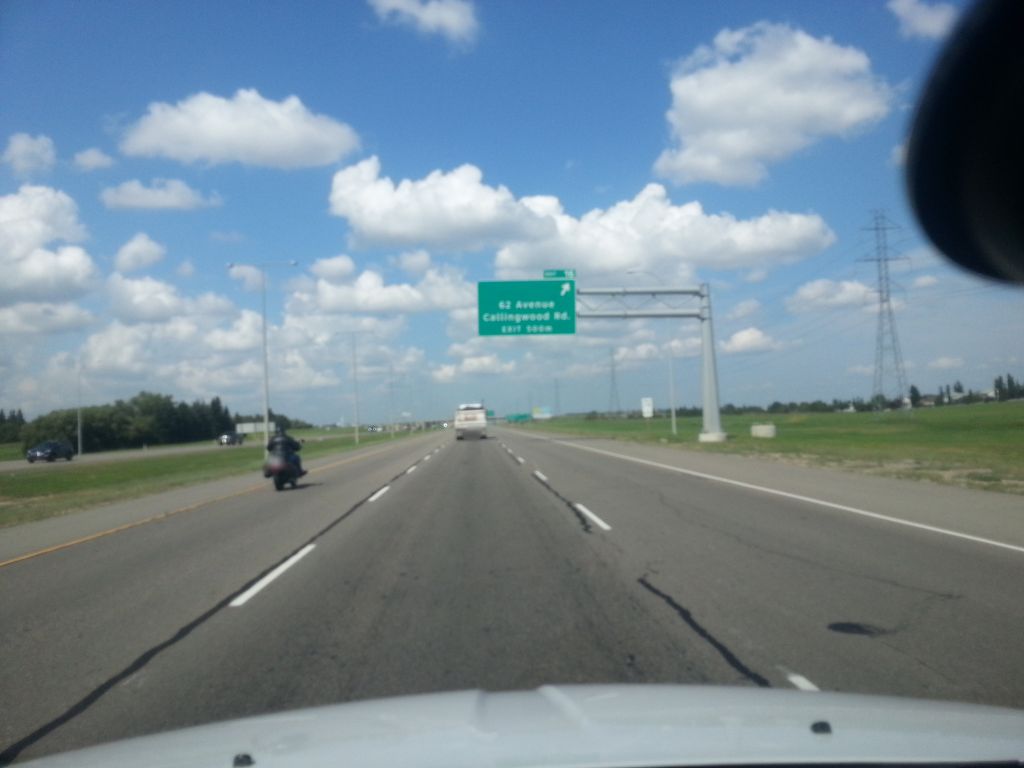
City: edmonton